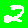
Digit: 2